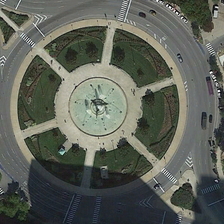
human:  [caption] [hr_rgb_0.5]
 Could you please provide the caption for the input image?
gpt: some green trees are around a circle square with some green trees and meadows .

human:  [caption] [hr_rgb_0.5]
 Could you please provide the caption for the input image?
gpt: some green trees are around a circle square with some green trees and meadows .

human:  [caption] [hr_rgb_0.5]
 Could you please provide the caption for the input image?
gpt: in the middle of the round square is a building with a lawn .

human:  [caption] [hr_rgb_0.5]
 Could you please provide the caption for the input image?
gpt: the square is surrounded by dense trees on the road .

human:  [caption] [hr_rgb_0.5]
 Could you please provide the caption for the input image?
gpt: in the middle of the round square is a building with a lawn .